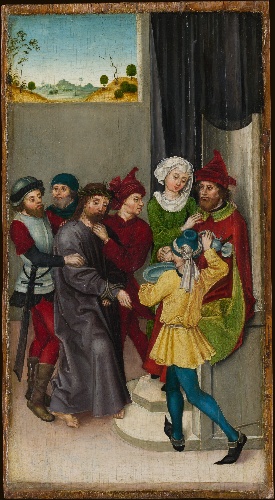
Title: Christ before Pilate; The Resurrection
Artist: Ludwig Schongauer
Artist bio: German, Colmar ca. 1440/55–1493/94 Colmar
Object type: Painting
Classification: Paintings
Medium: Oil on fir
Dimensions: (a) overall 15 1/8 x 8 1/4 in. (38.4 x 21 cm), painted surface 14 3/8 x 7 3/4 in. (36.5 x 19.7 cm); (b) overall 15 1/8 x 8 1/4 in. (38.4 x 21 cm), painted surface 14 1/2 x 7 3/4 in. (36.8 x 19.7 cm)
Department: European Paintings
Credit line: The Jack and Belle Linsky Collection, 1982
Accession year: 1982
Repository: Metropolitan Museum of Art, New York, NY
Tags: Soldiers|Men|Women|Christ|Pilate